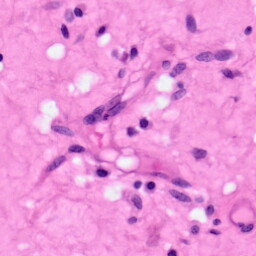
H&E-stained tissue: Pancreatic